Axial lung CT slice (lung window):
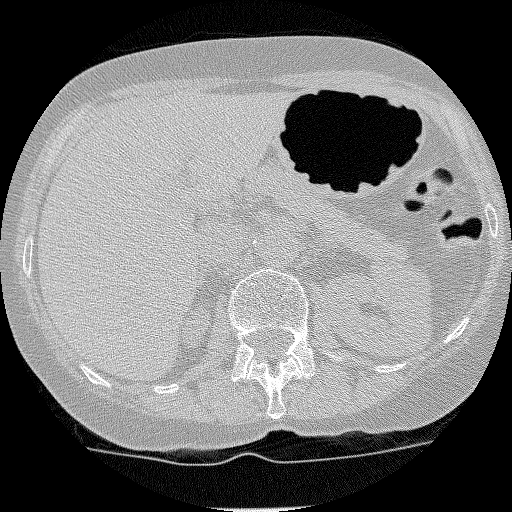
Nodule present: no